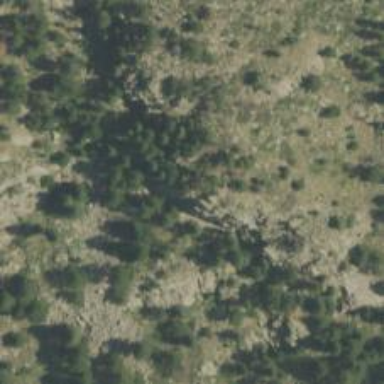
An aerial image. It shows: Crag climbing spot located at natural cliff.